Question: I created a module where it return via xml the payment details in Magento Admin order page.
It works very well with a single store config data.
But if I have diferents payment credentials for Store Id 1 and store Id 2 [p.e. for backoffice key <PHONE>-1111 (store 1) and other 2222-2222-2222-2222 (store 2), I only can return the default values for admin view with this function...
'''
$subent_id = Mage::getStoreConfig('payment/multibancopayment/subentidade');
'''
Does any one khow how i can get store specific data based in order store id?
Example: in admin order page details, if the order was made in store 1 I need <PHONE>-1111, but if was made in store 2, I need 2222-2222-2222-2222. For now I'm just getting default values with the function above.

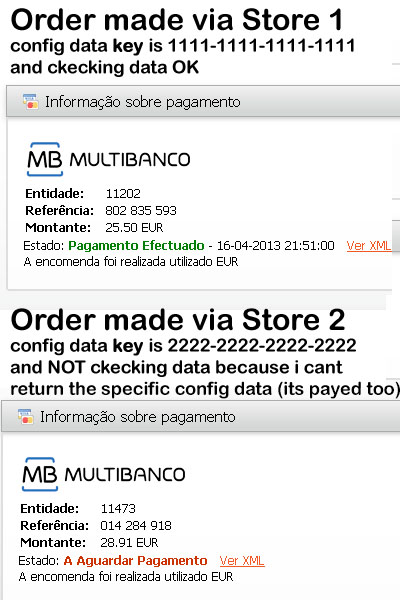
Answer: Did you try
'''
$subent_id = Mage::getStoreConfig('payment/multibancopayment/subentidade', $storeIdHere);
'''
See /app/Mage.php
'''
/**
* Retrieve config value for store by path
*
* @param string $path
* @param mixed $store
* @return mixed
*/
public static function getStoreConfig($path, $store = null)
{
return self::app()->getStore($store)->getConfig($path);
}
'''
<URL>